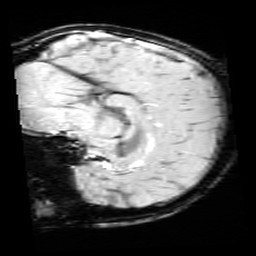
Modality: SWI
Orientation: sagittal
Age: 10
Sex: female
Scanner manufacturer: siemens
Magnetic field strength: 3 T
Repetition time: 0.027 s
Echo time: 0.02 s